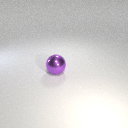
large purple metal sphere